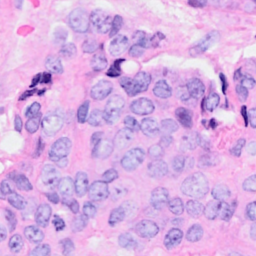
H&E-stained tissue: Breast